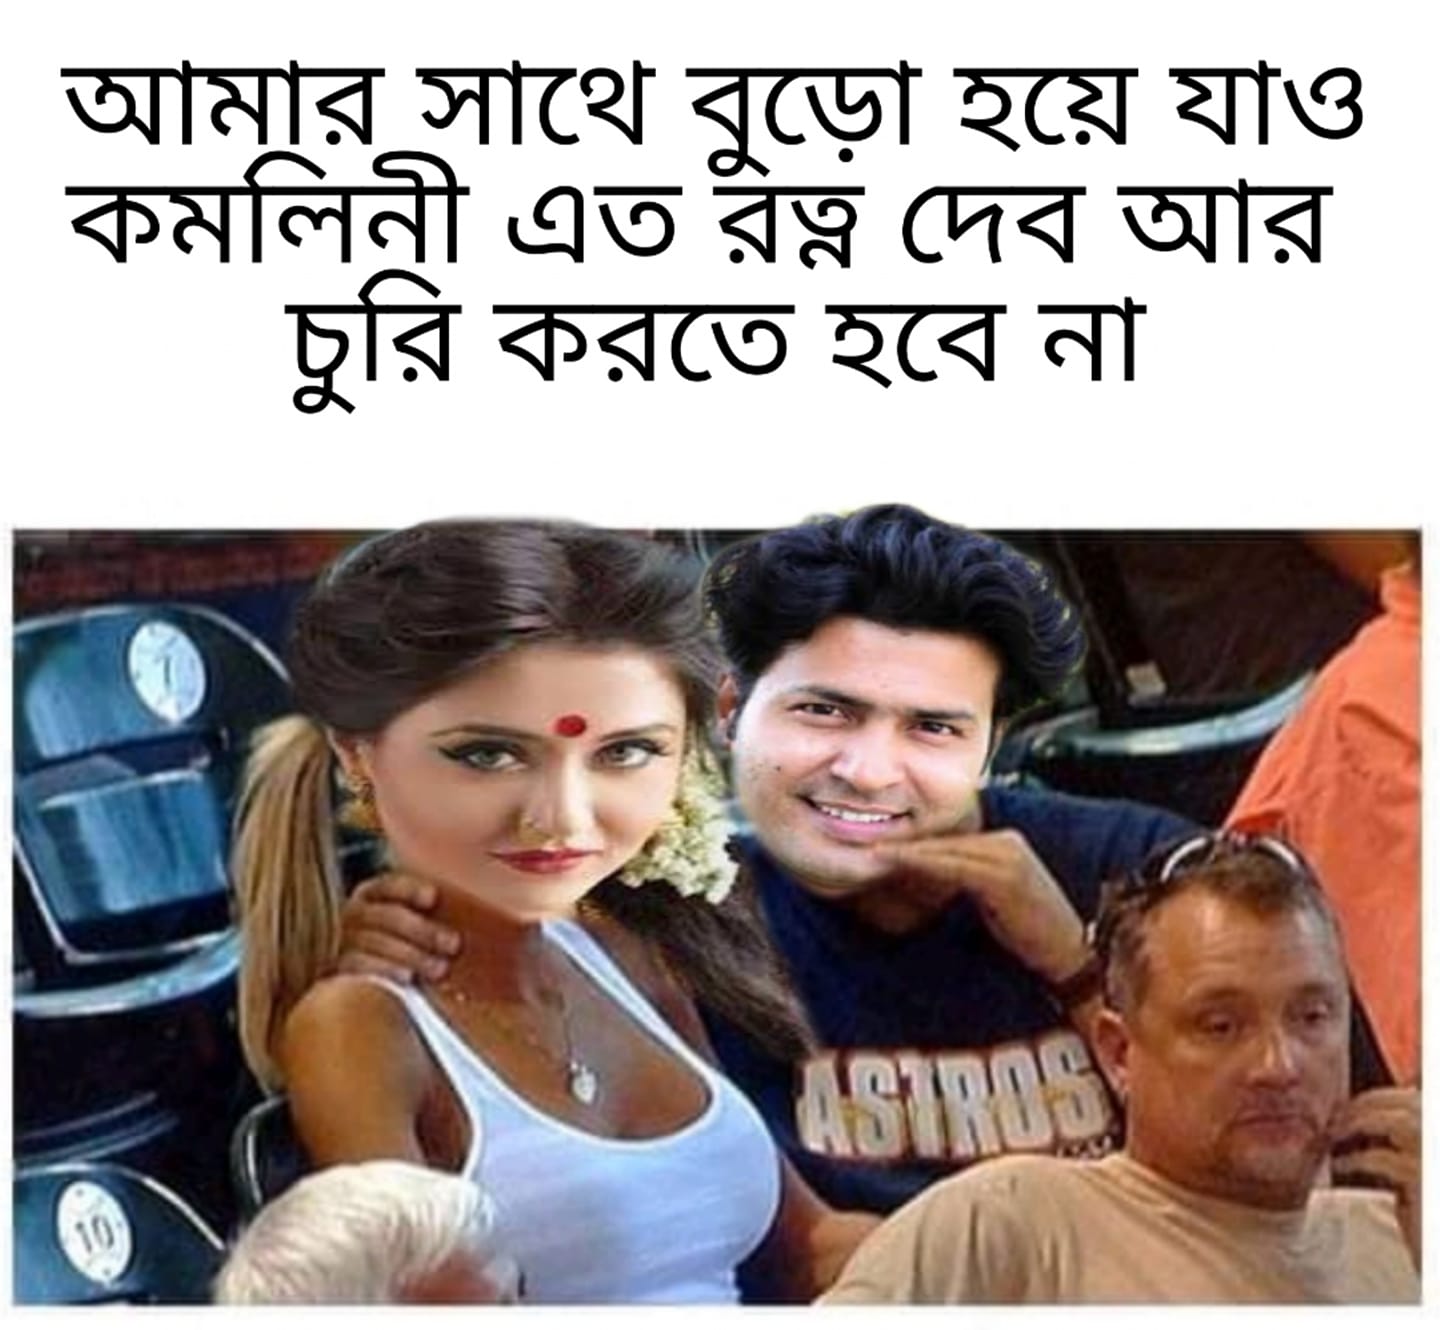
Caption: আমার সাথে বুড়ো হয়ে যাও কমলিনী এত রত্ন দেব আর চুরি করতে হবে না
Label: hate